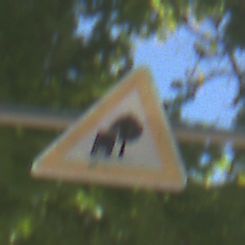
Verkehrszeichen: UnzureichendesLichtraumprofil
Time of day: Midday
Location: Outdoor (RoadRail)
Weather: Clear
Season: NotSpecified
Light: Natural